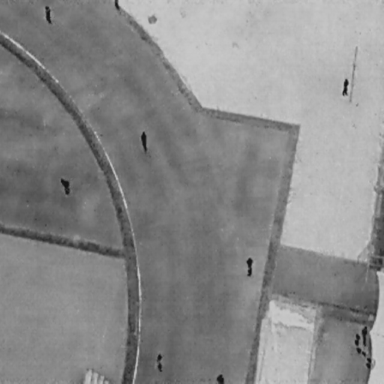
There are eight People in the infrared image.